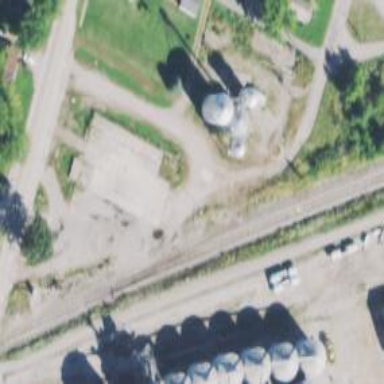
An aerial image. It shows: Silo.